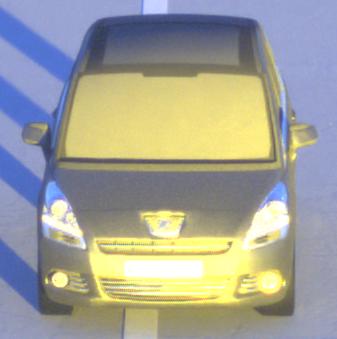
Make: Peugeot
Model: 5008 120 VTi
Detailed model: 5008 (I) Van
Model produced from: 2009/10
Model produced until: 2011/07
Doors: 5
Color: gray
Road condition: dry road
Daytime: sunrise or sunset
Contrast: high contrast